Interaction volume radius: 10 \u00c5
Interaction volume height: 40 \u00c5
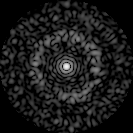
Disorder parameter: 0.8311